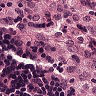
Metastatic tissue present: no